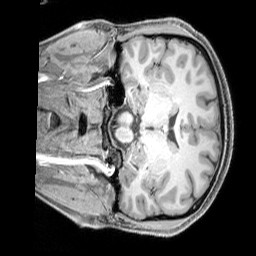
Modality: T1w
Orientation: coronal
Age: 21
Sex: female
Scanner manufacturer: siemens
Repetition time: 2.3 s
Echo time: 0.00226 s